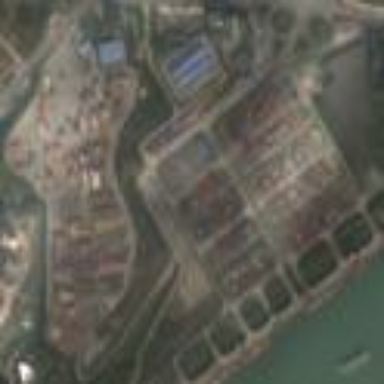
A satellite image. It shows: Industrial area designated for port activities.